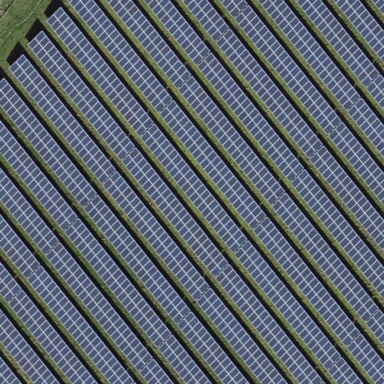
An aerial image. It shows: Solar power generator utilizing photovoltaic technology with solar photovoltaic panels.